Question: I have an application which is using UITableViewController. And I try to implement a popover menu for each Cell as below (Moke app):

When the user taps on one cell, the app will display a popover menu, when the user taps on one menu item. It will trigger an action with associated cell information. For example, IndexPath.
I am using <URL> to implement this feature. Because PopoverView API needs showPopoverAtPoint parameter which is CGPoint:
'''
[PopoverView showPopoverAtPoint:point inView:self withContentView:aView delegate:self];
'''
I have to register a UITapGestureRecognizer to catch the tap event
'''
UITapGestureRecognizer *singleTap = [[UITapGestureRecognizer alloc] initWithTarget:self action:@selector(handleTap:)];
singleTap.delegate = self;
singleTap.numberOfTapsRequired = 1;
singleTap.numberOfTouchesRequired = 1;
[self.tableView addGestureRecognizer:singleTap];
'''
And then display the popover.
'''
- (void)handleTap:(UITapGestureRecognizer *)tap {
if (UIGestureRecognizerStateEnded == tap.state) {
UITableView *tableView = (UITableView *)tap.view;
CGPoint p = [tap locationInView:tap.view];
NSIndexPath* indexPath = [tableView indexPathForRowAtPoint:p];
[tableView deselectRowAtIndexPath:indexPath animated:NO];
UIToolbar *toolbar = [[UIToolbar alloc] init];
NSMutableArray* barbuttonsArray = [[NSMutableArray alloc] initWithCapacity:5];
UIBarButtonItem * twitterButton = [[UIBarButtonItem alloc] initWithTitle:@"twitter"
style:UIBarButtonItemStylePlain
target:self
action:@selector(twitterButton:)];
twitterButton.style = UIBarButtonItemStyleBordered;
[barbuttonsArray addObject:twitterButton];
[toolbar setItems:barbuttonsArray animated:NO];
[PopoverView showPopoverAtPoint:p inView:tableView withContentView:toolbar delegate:nil];
}
'''
}
Also I put a UIToolbar in PopoverView to display a toolbar with some menuItems. In this implementation, I need to use UITapGestureRecognizer to handle tap event. Can I do it in - (void)tableView:(UITableView *)tableView didSelectRowAtIndexPath:(NSIndexPath *)indexPath and get the CGPoint? Also when the PopoverView is showing, it disables all other gestures such as scroll or tap another cell. I don't want the user to tap off the popoverview when it is displaying. The PopoverView should dismiss automatically when the user tries to do something else, eg: scroll the table view.
Recap the questions:
1) Is any cocoapod available for this popover menu in UITableViewCell?
2) If no, Can I get CGPoint from didSelectRowAtIndexPath rather than using UITapGestureRecognizer?
3) How to enable gestures when PopoverView is showing and automatically dismiss it?
Thanks in advance.
Jake
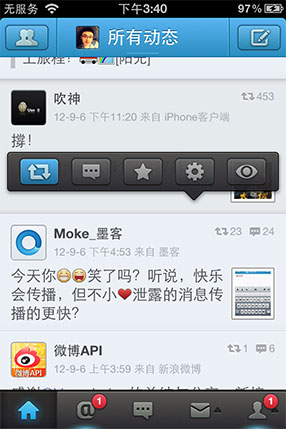
Answer: 1. I don't know exactly what cocoapod can do this.
2. I think you can using the code below in didSelectRowAtIndexPath method:
> '''
UITableViewCell *cell = [tableView cellForRowAtIndexPath:indexPath];
CGFloat pointY = ((int)(cell.frame.origin.y - tableView.contentOffset.y)/cell.frame.size.height)*cell.frame.size.height;
'''
1. I konw little about PopoverView, I always do this all by myself using UIView.